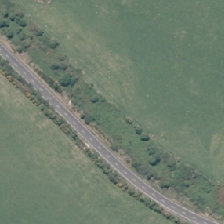
Land cover: broadleaved_indigenous_hardwood